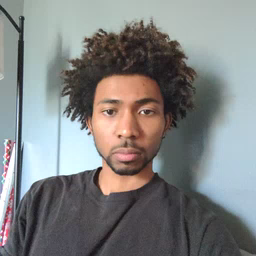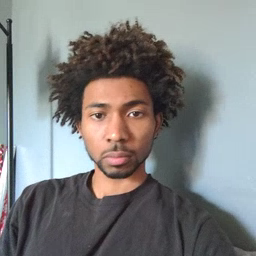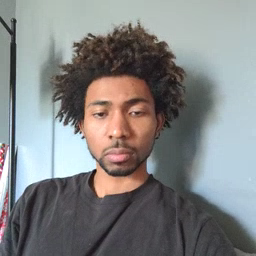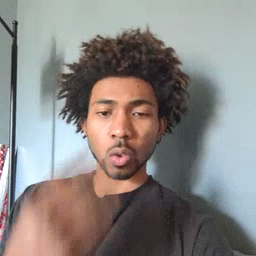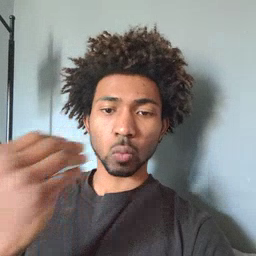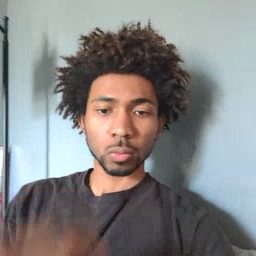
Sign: go